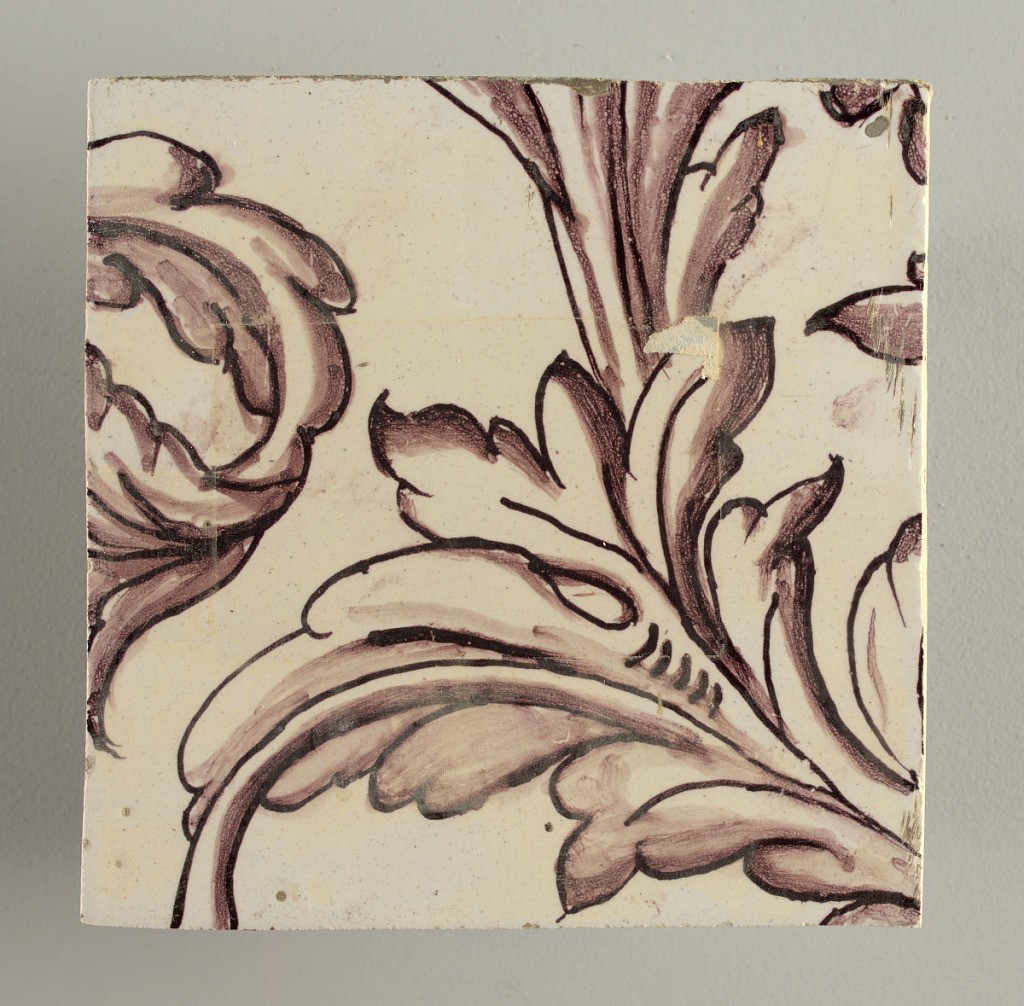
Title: Wall facing
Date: ca. 1725
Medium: tin-glazed earthenware, underglaze
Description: Two vertical rectangles, twenty-three tiles high.  A) Nine tiles wide at top; seven tiles wide at bottom.  B) Ten and one-half tiles wide.

Arabesque design of foliage.  A) with centered figure of Justice under a canopy.  B) with centered urn.